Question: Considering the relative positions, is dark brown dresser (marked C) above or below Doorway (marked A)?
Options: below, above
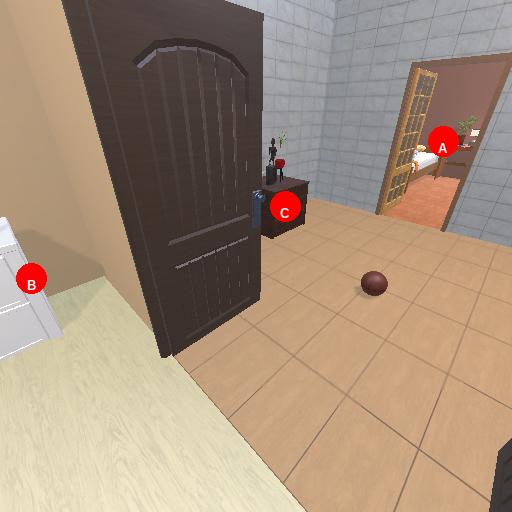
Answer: below